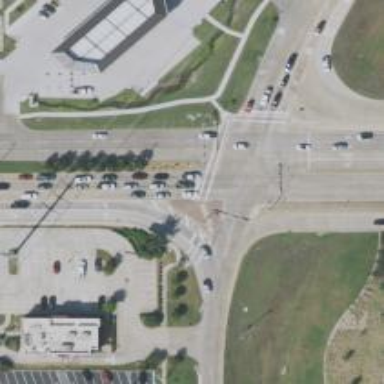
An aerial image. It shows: Secondary road with separate sidewalks.